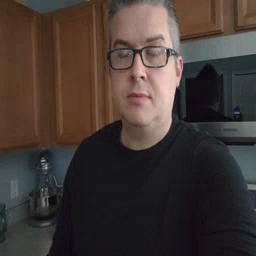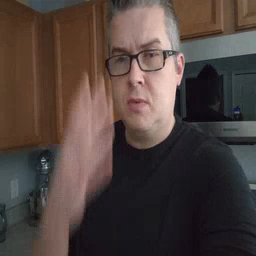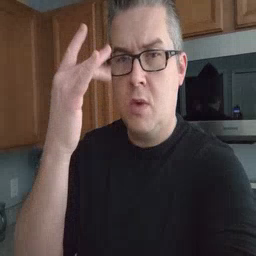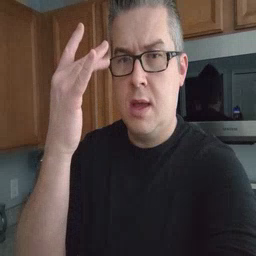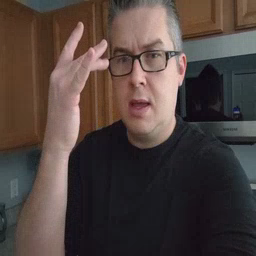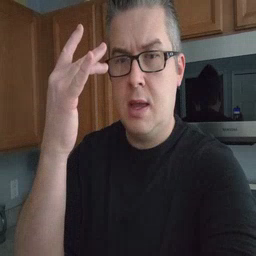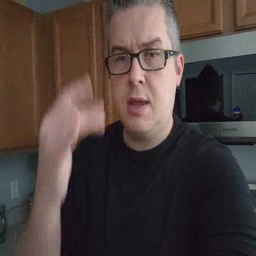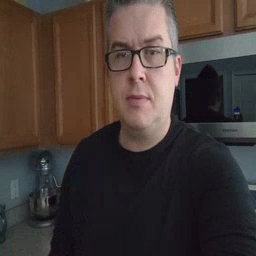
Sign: why